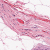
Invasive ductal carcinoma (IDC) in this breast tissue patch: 0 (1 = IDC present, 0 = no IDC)